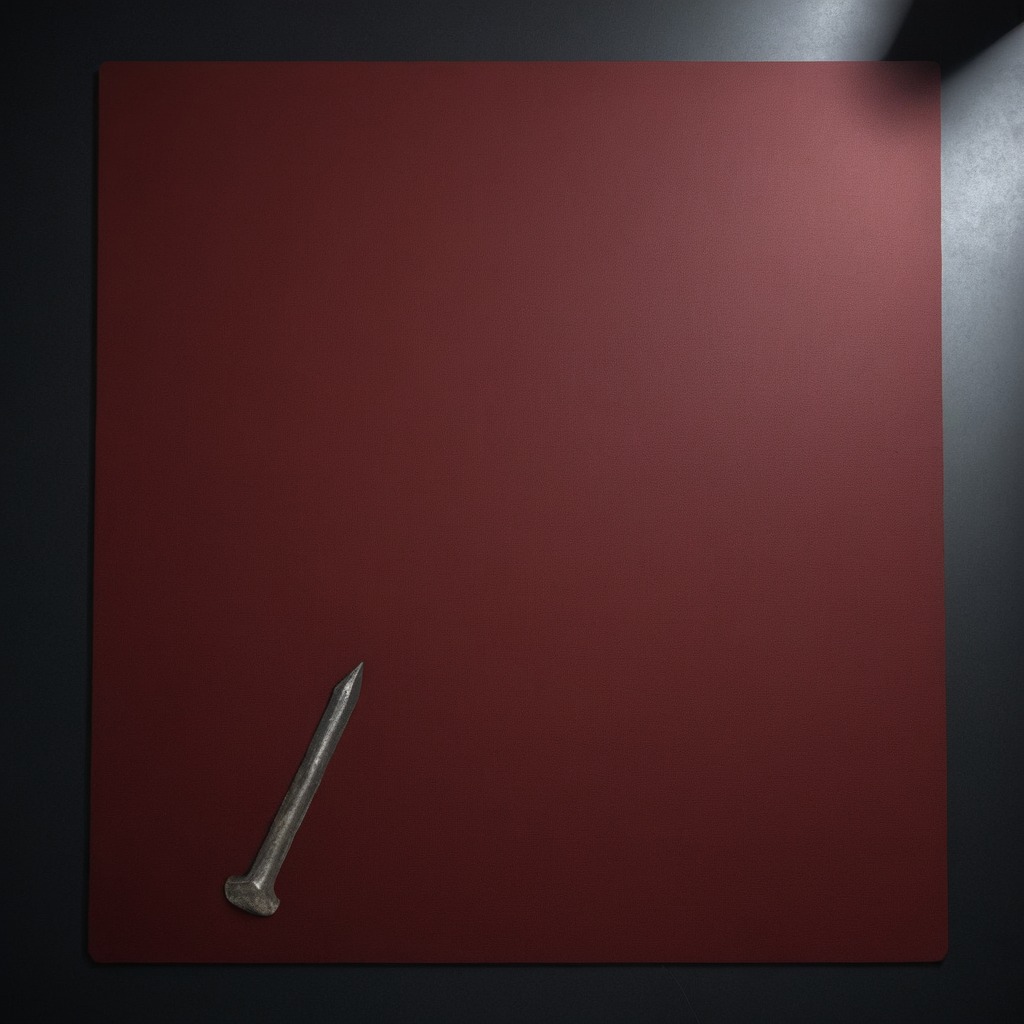
A nail lying on a clean granite tabletop covered with a red rubber mat inside a workshop at night dim ambient light soft shadows worn but beneath the mat